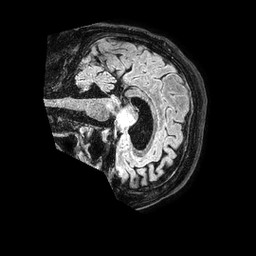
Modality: FLAIR
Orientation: sagittal
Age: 69
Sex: female
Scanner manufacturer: philips
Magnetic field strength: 1.5 T
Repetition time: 4.8 s
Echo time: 0.3 s